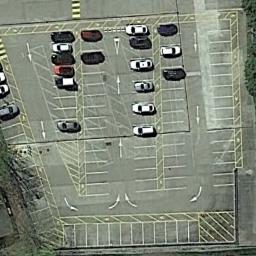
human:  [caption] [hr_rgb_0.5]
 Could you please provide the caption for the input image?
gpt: There are many different colored cars in the parking lot .

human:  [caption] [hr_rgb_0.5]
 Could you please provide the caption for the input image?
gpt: There are some cars on the parking lot .

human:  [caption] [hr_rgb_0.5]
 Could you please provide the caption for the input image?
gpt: There are many yellow signs in the parking lot .

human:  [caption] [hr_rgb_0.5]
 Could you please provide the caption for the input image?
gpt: The parking lot has some parked cars but lots of parking spaces are still empty .

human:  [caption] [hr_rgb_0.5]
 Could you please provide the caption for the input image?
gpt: There are some cars on the parking lot .